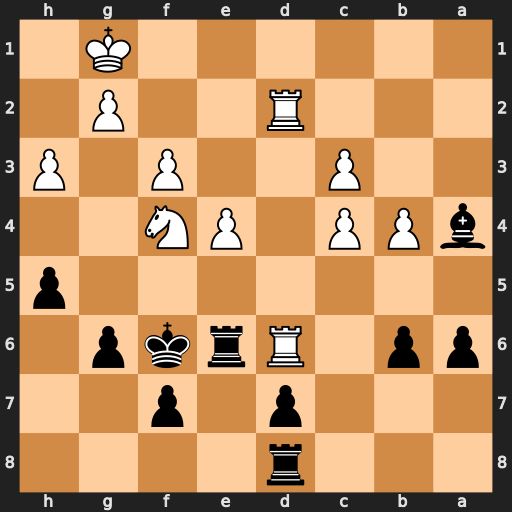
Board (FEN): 3r4/3p1p2/pp1Rrkp1/7p/bPP1PN2/2P2P1P/3R2P1/6K1
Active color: b
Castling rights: -
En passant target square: -
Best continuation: Rxd6 Rxd6+ Ke5 Rxb6 Kxf4